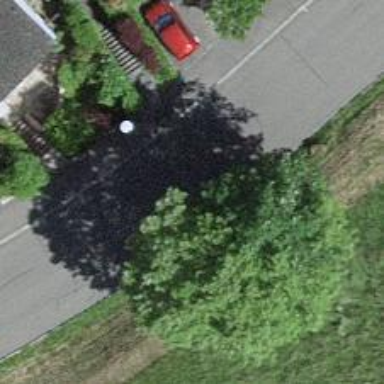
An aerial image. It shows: Residential road.